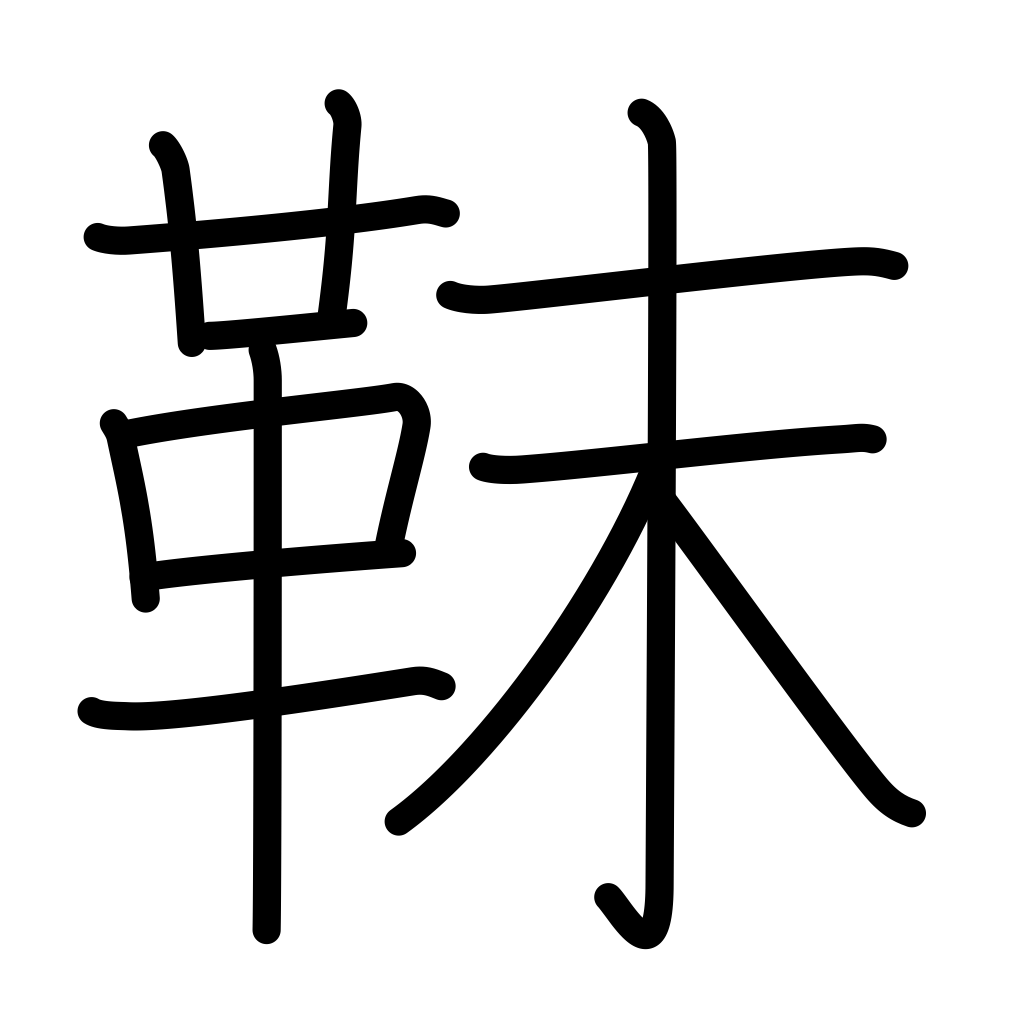
Meaning: leather tabi, Tungusic tribe